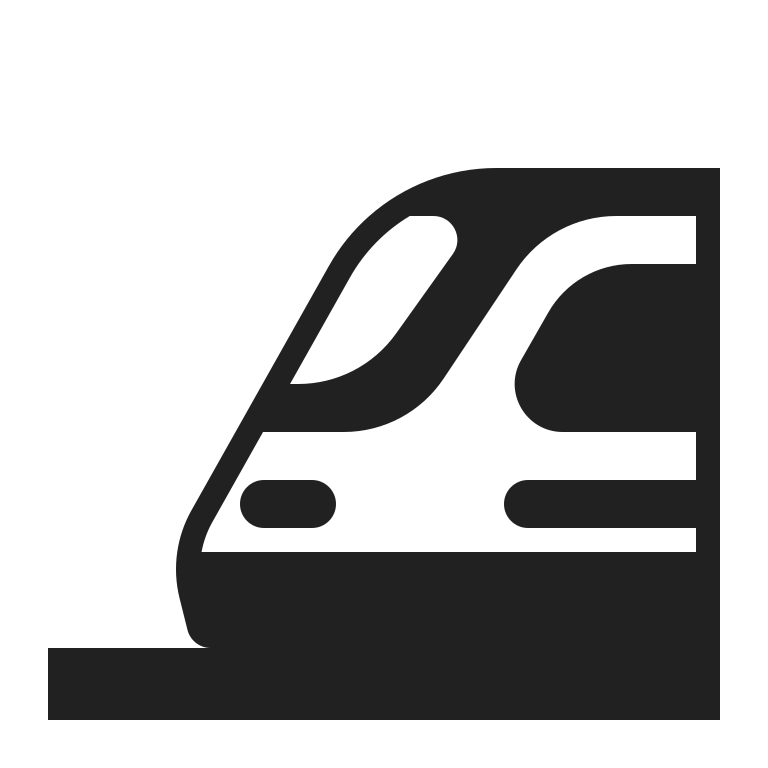
light rail high contrast